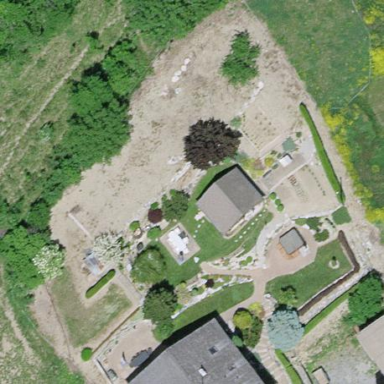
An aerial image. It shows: Garden that is leisure land.